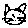
Label: cat